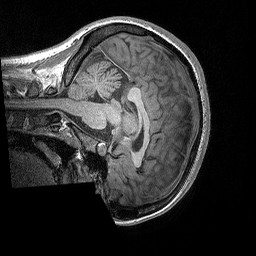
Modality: T1w
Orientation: sagittal
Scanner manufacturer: siemens
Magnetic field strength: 3 T
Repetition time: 2.3 s
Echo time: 0.00298 s